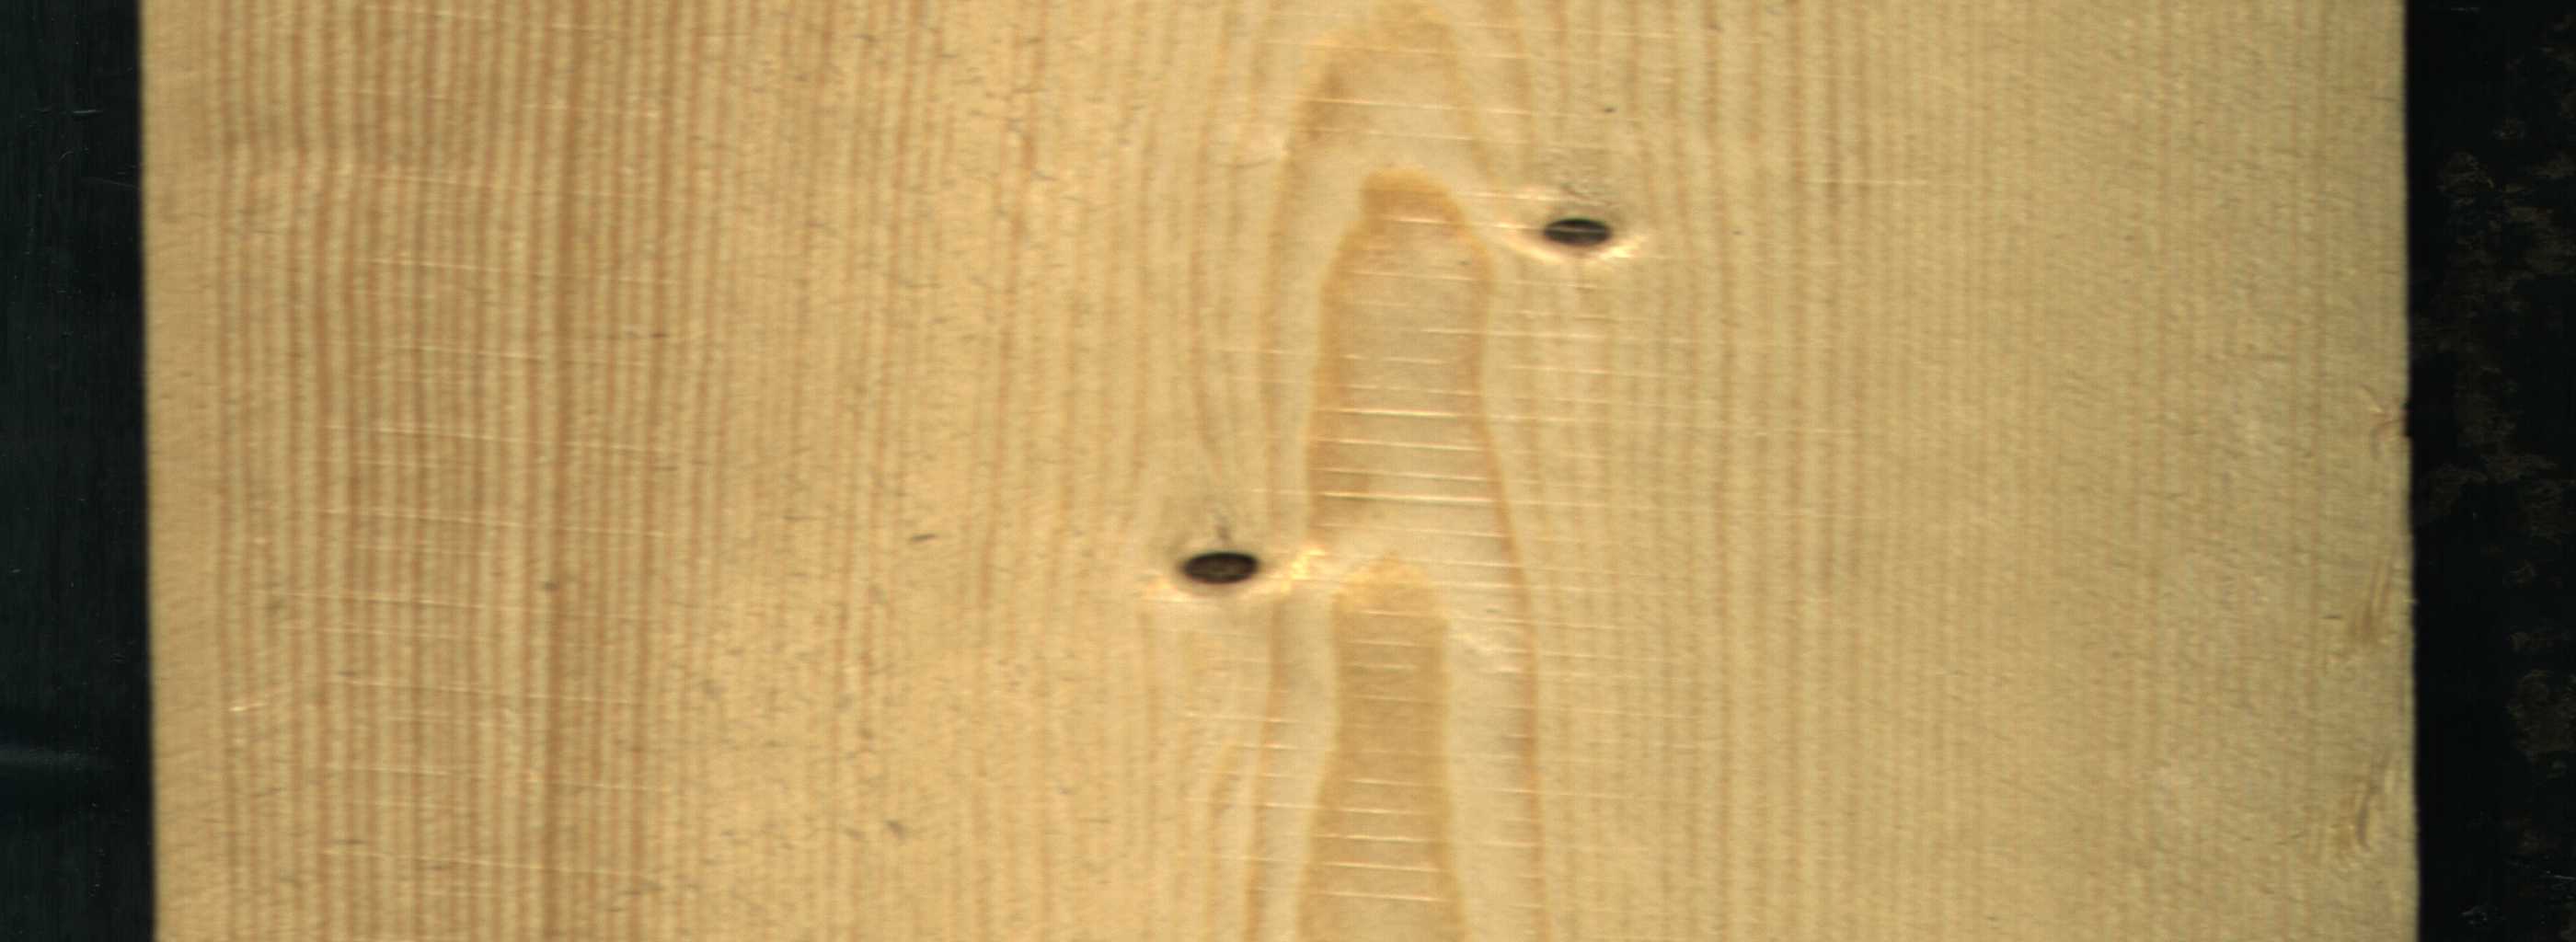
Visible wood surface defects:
Dead_Knot
Dead_Knot